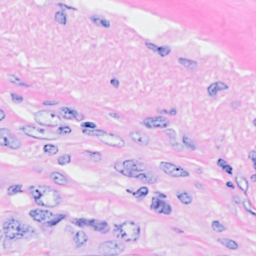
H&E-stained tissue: Breast